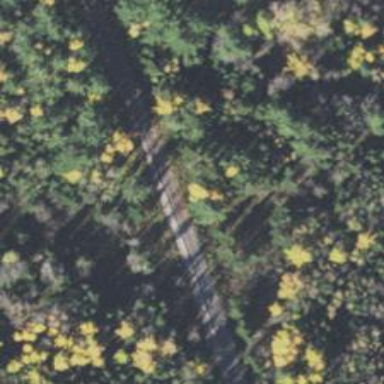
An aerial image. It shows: Railway track.